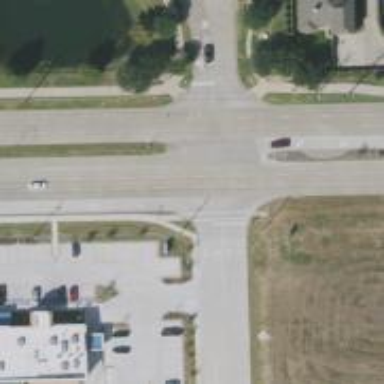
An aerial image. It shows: Secondary road with separate sidewalks.